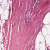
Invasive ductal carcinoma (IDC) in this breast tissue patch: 0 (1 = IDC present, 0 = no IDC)